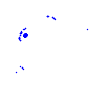
Particle: pion